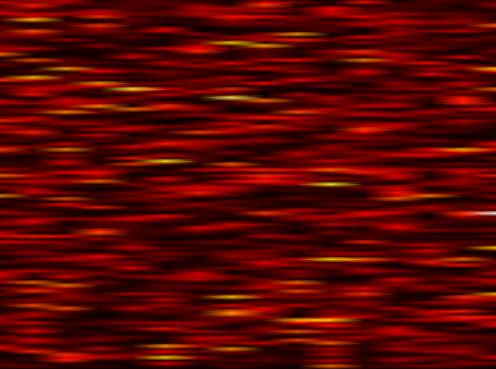
Label: OFDM